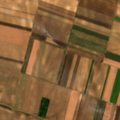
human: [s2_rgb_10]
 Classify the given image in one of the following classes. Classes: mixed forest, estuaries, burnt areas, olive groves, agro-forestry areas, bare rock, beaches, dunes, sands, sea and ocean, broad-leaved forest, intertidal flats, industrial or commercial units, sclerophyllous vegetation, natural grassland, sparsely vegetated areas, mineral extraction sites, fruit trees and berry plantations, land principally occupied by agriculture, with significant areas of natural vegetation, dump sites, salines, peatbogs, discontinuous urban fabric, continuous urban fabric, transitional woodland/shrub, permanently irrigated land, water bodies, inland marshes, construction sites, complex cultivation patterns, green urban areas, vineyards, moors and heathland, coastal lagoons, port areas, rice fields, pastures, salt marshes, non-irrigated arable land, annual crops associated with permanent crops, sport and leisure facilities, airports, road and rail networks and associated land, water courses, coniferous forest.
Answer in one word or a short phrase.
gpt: non-irrigated arable land